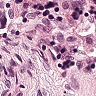
Metastatic tissue present: no